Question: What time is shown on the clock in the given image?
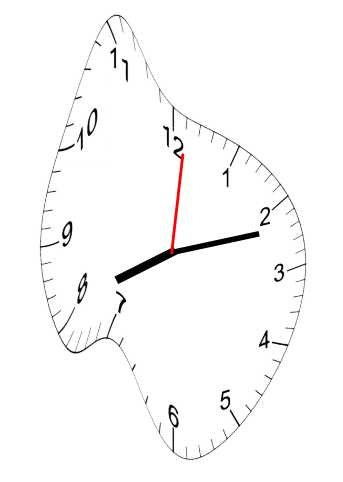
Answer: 08:12:01